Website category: jobs
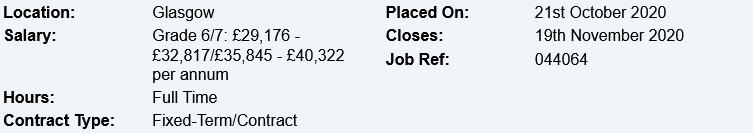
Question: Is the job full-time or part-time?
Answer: Full Time

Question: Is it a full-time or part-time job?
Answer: Full Time

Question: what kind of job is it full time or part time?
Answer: Full Time

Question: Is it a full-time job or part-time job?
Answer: Full Time

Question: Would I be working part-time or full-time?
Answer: Full Time

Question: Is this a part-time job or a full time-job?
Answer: Full Time

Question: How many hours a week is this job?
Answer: Full Time

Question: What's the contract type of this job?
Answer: Fixed-Term/Contract

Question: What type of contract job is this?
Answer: Fixed-Term/Contract

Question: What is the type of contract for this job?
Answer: Fixed-Term/Contract

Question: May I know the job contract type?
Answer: Fixed-Term/Contract

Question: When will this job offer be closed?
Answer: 19th November 2020

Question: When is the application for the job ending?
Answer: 19th November 2020

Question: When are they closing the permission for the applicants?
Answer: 19th November 2020

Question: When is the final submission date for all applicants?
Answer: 19th November 2020

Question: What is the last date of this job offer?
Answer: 19th November 2020

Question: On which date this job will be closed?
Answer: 19th November 2020

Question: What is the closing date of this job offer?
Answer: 19th November 2020

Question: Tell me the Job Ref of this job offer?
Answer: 044064

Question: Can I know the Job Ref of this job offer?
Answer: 044064

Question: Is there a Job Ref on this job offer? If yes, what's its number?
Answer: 044064

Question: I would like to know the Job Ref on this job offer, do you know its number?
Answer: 044064

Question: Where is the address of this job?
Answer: Glasgow

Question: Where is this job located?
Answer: Glasgow

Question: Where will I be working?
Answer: Glasgow

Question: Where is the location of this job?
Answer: Glasgow

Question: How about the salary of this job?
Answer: Grade 6/7: 29,176 - 32,817/35,845 - 40,322 per annum

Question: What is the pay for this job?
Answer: Grade 6/7: 29,176 - 32,817/35,845 - 40,322 per annum

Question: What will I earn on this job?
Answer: Grade 6/7: 29,176 - 32,817/35,845 - 40,322 per annum

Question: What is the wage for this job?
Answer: Grade 6/7: 29,176 - 32,817/35,845 - 40,322 per annum

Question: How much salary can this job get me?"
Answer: Grade 6/7: 29,176 - 32,817/35,845 - 40,322 per annum

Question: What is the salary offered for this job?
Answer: Grade 6/7: 29,176 - 32,817/35,845 - 40,322 per annum

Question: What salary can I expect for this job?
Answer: Grade 6/7: 29,176 - 32,817/35,845 - 40,322 per annum

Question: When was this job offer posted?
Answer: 21st October 2020

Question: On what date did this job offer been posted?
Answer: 21st October 2020